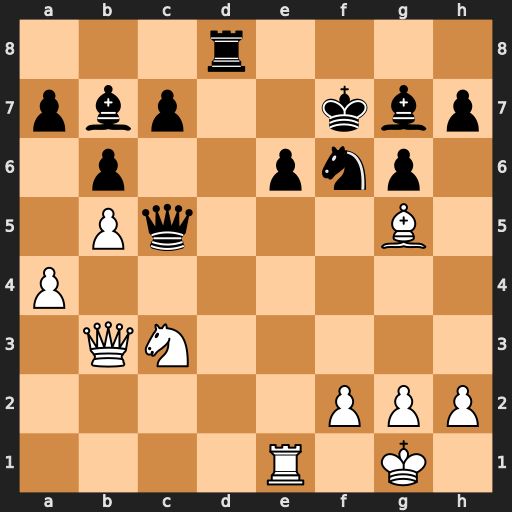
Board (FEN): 3r4/pbp2kbp/1p2pnp1/1Pq3B1/P7/1QN5/5PPP/4R1K1
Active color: w
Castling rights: -
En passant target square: -
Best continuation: Qxe6+ Kf8 Bxf6 Bxf6 Qxf6+